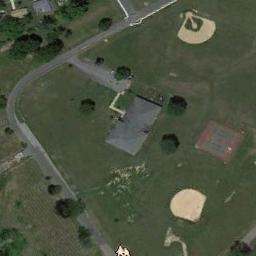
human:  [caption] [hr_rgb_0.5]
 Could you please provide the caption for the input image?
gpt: There are two simple baseball diamonds in the grass .

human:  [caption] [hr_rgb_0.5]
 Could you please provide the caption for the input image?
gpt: There are two baseball diamonds in the middle of grass covered with trees .

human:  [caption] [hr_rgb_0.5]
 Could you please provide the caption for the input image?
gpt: There are four baseball fields in the picture .

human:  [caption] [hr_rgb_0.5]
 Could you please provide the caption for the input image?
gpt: Two baseball diamonds on the lawn with some trees and a building beside .

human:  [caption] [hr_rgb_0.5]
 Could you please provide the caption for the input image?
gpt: There is a building next to two baseball diamonds .